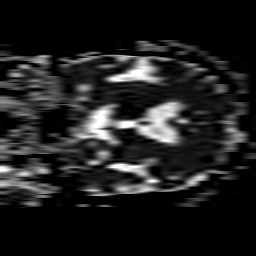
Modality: ADC
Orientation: coronal
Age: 72
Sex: male
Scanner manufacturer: philips
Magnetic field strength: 3 T
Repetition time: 4.031 s
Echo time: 0.05928 s